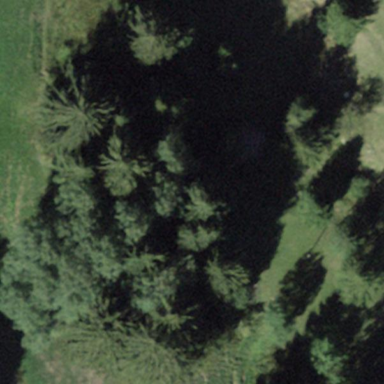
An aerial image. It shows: Forest area.